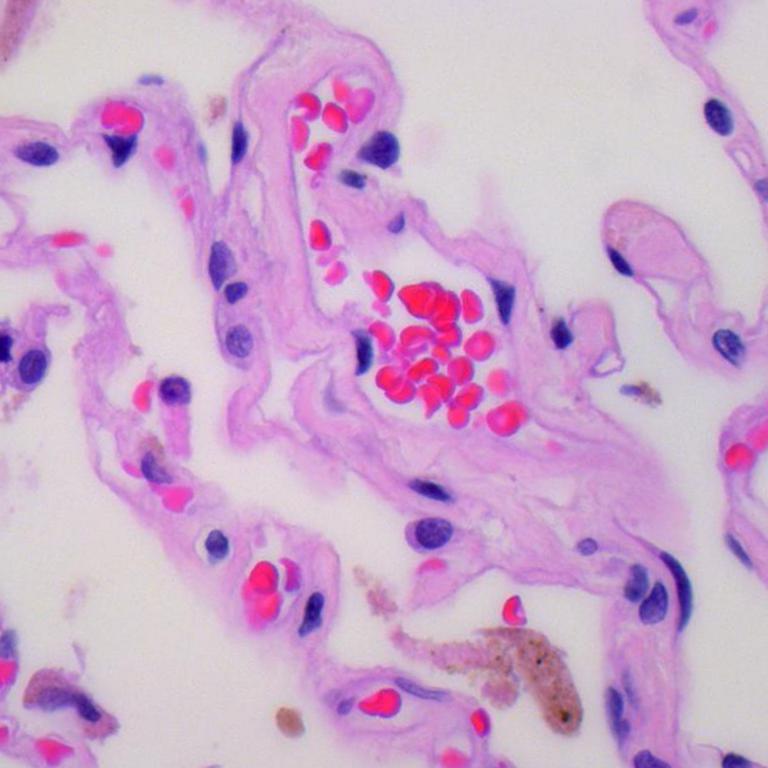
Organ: lung
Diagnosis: benign